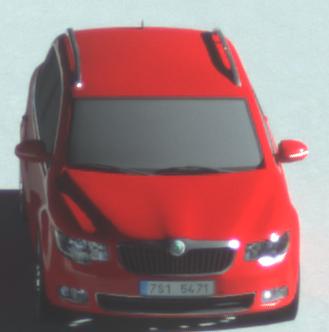
Make: Skoda
Model: Superb Combi 1.4 TSI
Detailed model: Superb (II) Combi
Model produced from: 2010/01
Model produced until: 2011/10
Doors: 5
Color: red
Road condition: dry road
Daytime: morning or afternoon
Contrast: high contrast